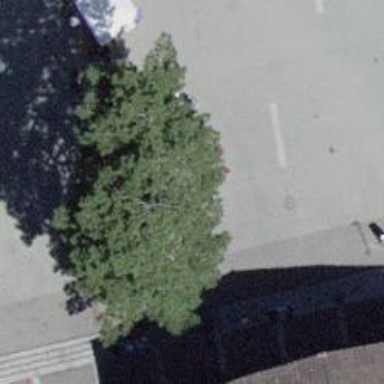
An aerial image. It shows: Urban tree with needleleaved evergreen leaves.